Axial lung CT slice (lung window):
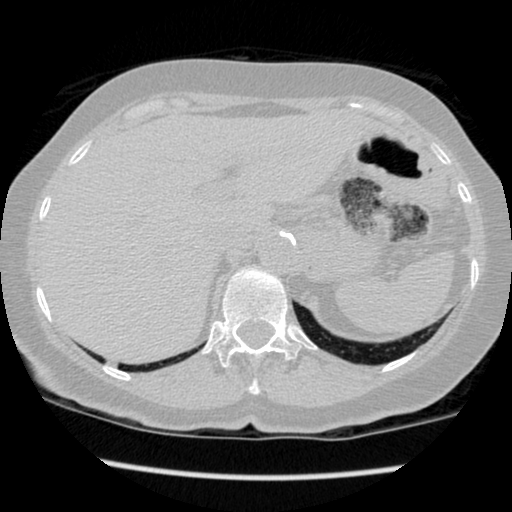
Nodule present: no